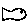
Label: fish